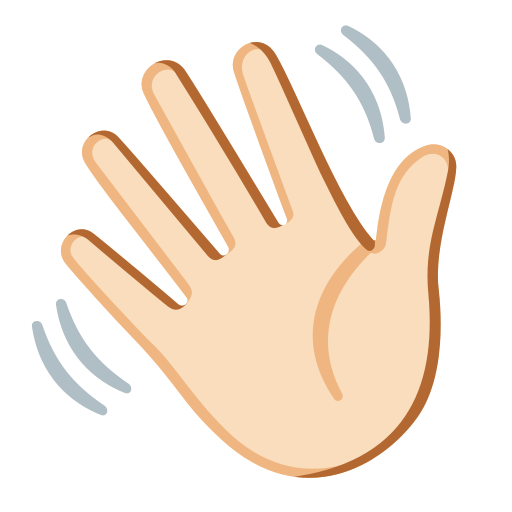
Emoji: 👋🏻